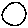
Label: circle